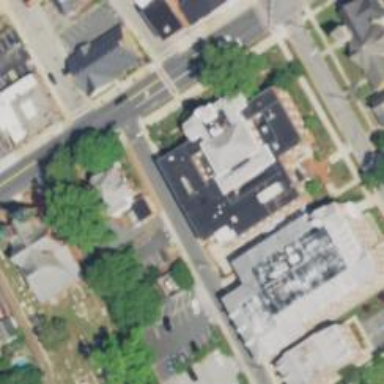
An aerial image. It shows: Courthouse building.